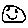
Label: smiley face